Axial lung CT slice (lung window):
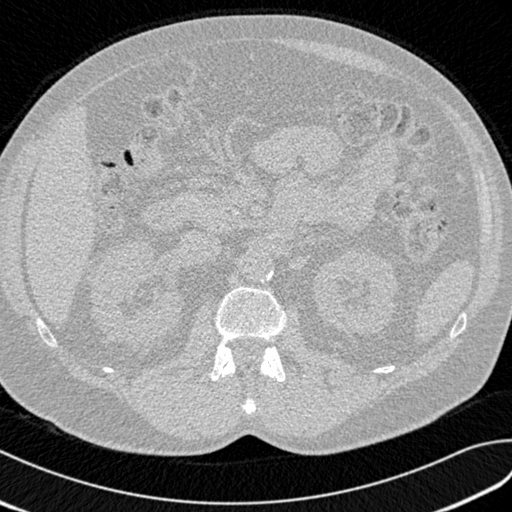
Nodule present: no